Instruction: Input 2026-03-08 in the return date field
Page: home
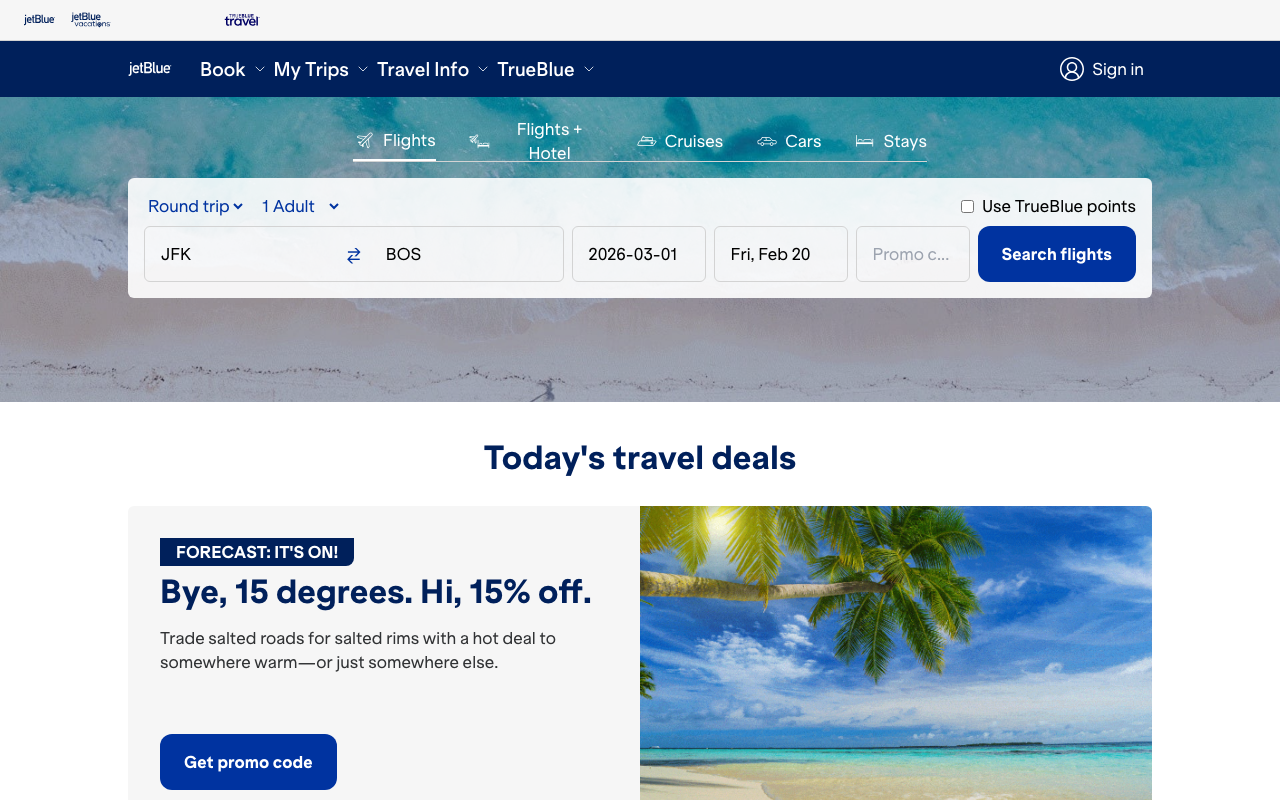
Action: type